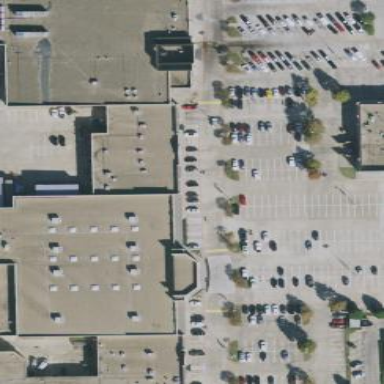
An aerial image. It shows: Retail building.